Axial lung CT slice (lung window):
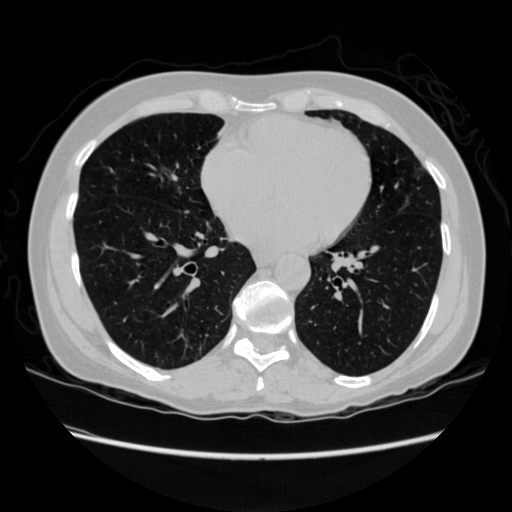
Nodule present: no